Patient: sex M, age 72
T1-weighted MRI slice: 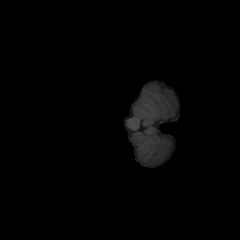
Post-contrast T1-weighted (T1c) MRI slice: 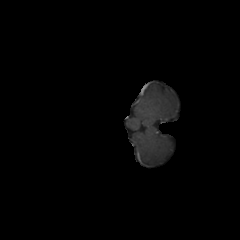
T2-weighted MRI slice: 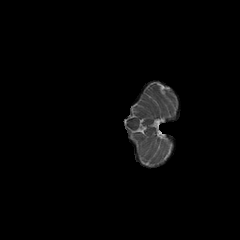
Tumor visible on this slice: no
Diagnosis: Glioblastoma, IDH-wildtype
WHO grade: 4